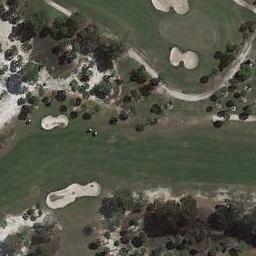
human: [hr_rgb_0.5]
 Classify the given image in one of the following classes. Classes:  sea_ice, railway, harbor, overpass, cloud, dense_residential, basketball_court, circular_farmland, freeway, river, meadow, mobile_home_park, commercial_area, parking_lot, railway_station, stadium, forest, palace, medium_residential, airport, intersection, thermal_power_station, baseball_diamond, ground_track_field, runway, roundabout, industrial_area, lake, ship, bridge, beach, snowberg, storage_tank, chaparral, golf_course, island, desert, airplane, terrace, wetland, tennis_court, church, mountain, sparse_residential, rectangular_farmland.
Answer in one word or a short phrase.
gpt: golf_course